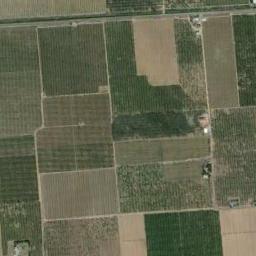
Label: rectangular_farmland